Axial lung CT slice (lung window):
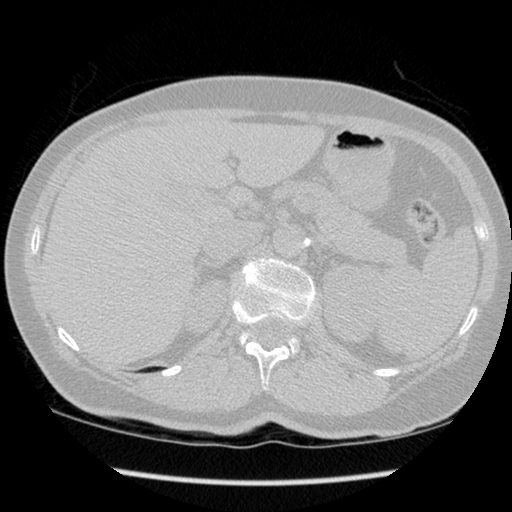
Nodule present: no